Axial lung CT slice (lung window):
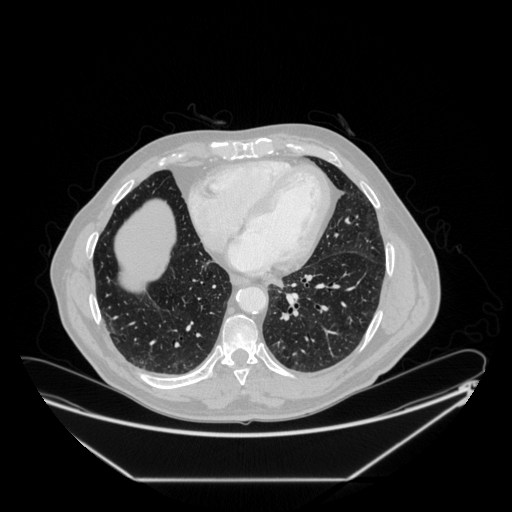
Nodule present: no